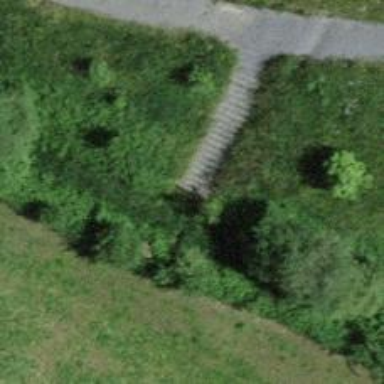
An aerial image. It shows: Road with steps.